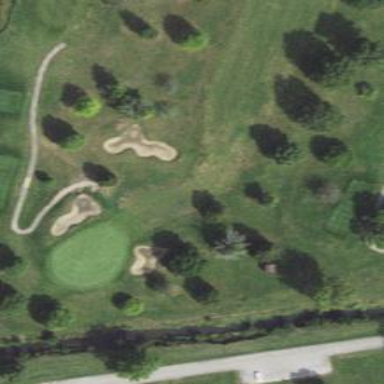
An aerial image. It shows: View of golf hole.